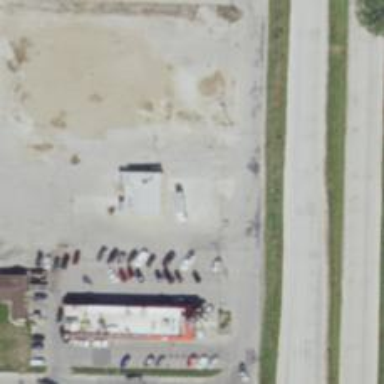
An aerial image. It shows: Convenience shop.